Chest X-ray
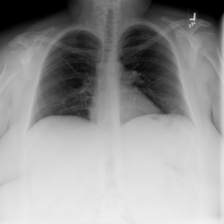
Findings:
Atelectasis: positive
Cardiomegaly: negative
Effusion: negative
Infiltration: negative
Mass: negative
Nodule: negative
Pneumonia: negative
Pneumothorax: negative
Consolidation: negative
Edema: negative
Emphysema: negative
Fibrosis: negative
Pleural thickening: negative
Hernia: negative